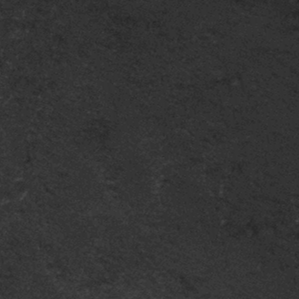
Label: frost